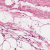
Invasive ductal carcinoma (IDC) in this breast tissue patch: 0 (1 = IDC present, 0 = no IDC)